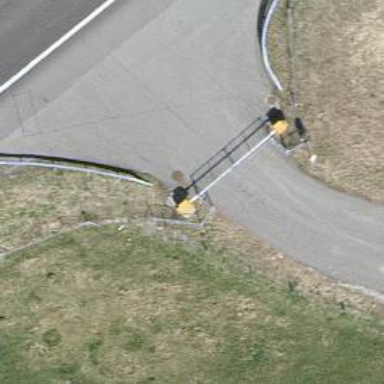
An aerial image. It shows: Gate.